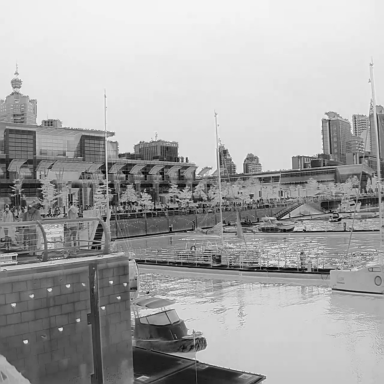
There are four objects shown in the infrared image, including three sailboats, and a canoe.